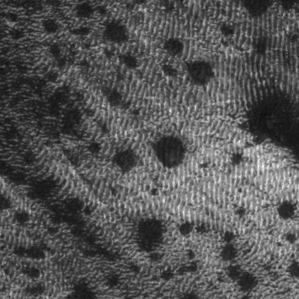
Label: frost